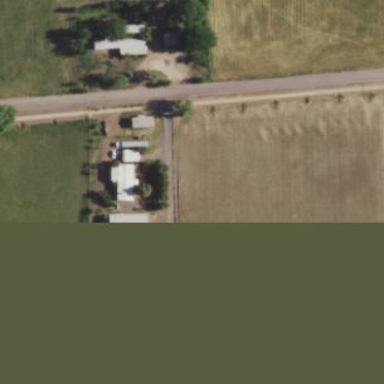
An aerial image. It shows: Farmyard area.